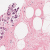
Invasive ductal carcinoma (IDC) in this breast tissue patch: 0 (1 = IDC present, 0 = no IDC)